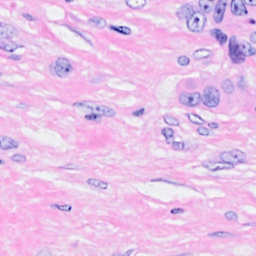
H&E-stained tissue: Breast